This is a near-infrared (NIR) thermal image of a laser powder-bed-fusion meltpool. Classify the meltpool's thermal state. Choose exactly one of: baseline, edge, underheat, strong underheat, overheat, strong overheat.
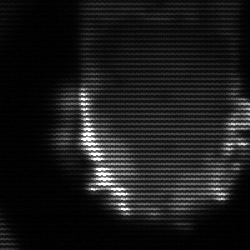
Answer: baseline